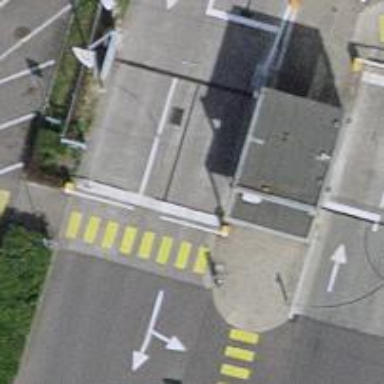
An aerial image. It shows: Lift gate barrier.